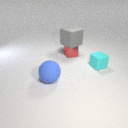
small red metal cube behind small cyan rubber cube